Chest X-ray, PA view. Patient: 37 years old, sex F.
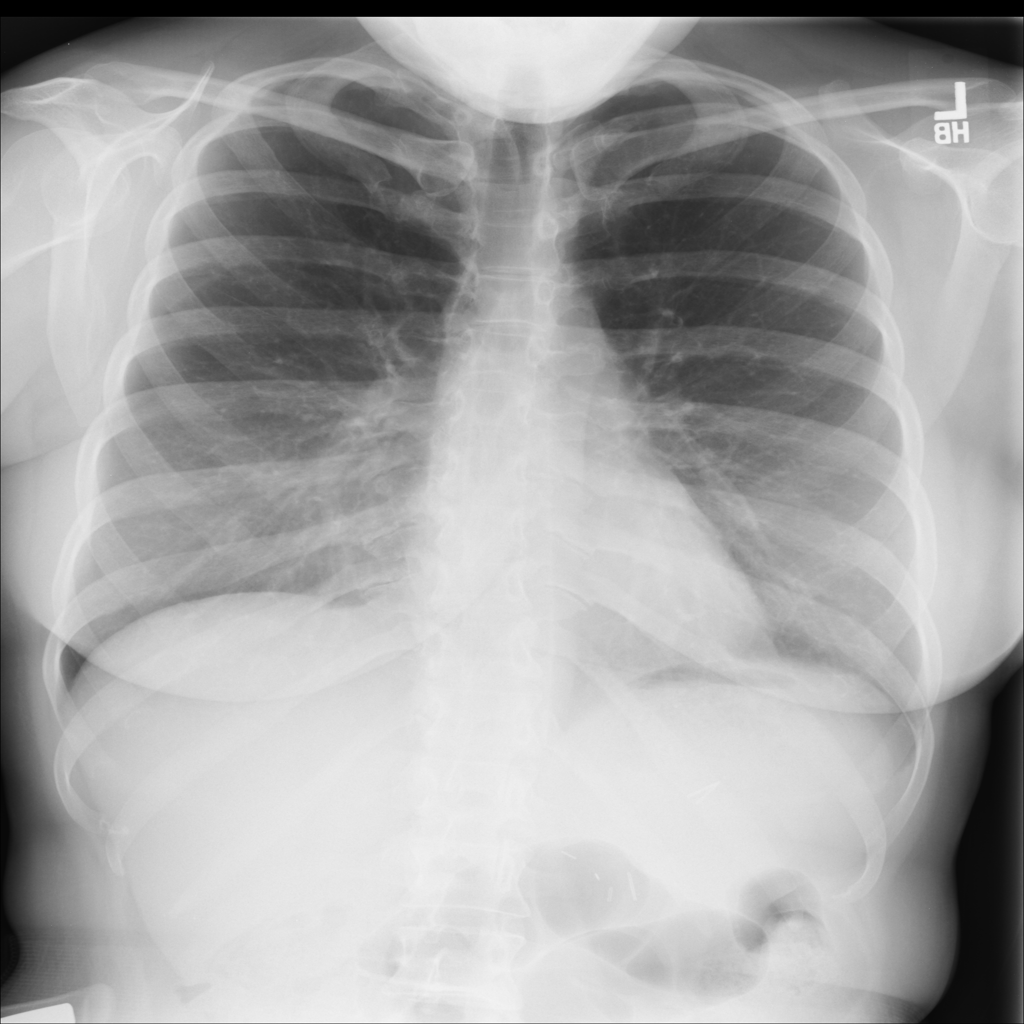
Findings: No Finding